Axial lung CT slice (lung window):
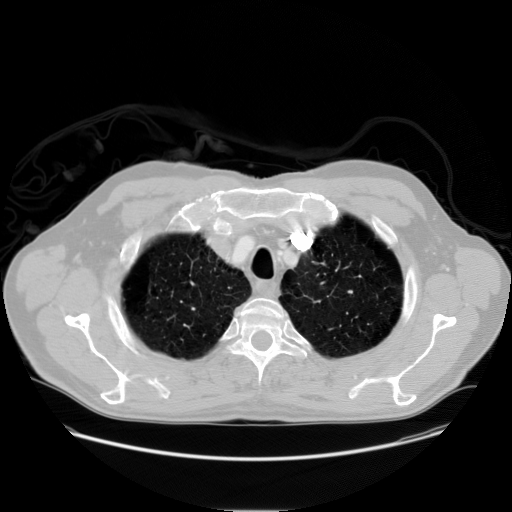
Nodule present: no